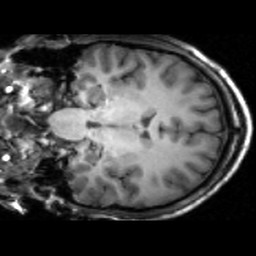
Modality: T1w
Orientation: coronal
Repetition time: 0.008948 s
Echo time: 0.001784 s